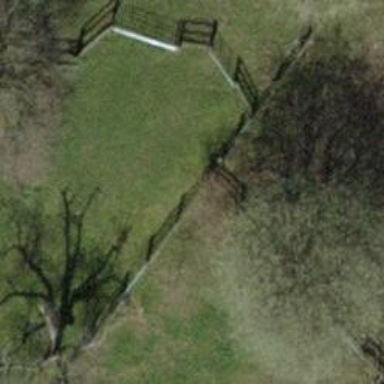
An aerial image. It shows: Fence is in the image.